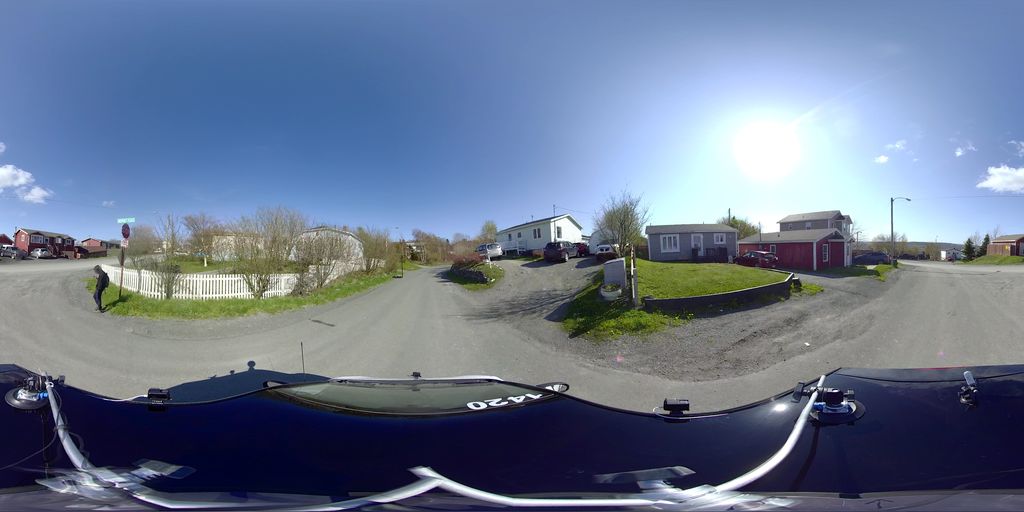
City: st_johns